Question: I'm trying to create menus for a webpage using HTML and CSS. When the menus are displayed those nasty bullets appear. I don't want them. How do I get rid of them?
Also, the submenus need to allow for variable length strings. I had to specify a 'width: 80px;' property for the '.dropdown li' element. If I didn't, all the menus got squished together.
For the submenus, if I have a lengthy li like this:
'''
<li><a href="#">Most Popular Artists</a></li>
'''
All that gets displayed is the word "Most".
So I need two things solved: Get rid of the bullets, and make the submenus handle variable length strings.

HTML:
'''
<nav id="top_menu">
<img src="media/images/logo_large.jpg">
<ul class="dropdown">
<li class="dropdown_trigger">
<a href="#">NEWS</a>
<ul>
<li><a href="#">Subitem1</a></li>
<li><a href="#">Subitem2</a></li>
<li><a href="#">Subitem3</a></li>
<li><a href="#">Subitem4</a></li>
</ul>
<li>
<li class="dropdown_trigger">
<a href="#">SOCIAL</a>
<ul>
<li><a href="#">Subitem1</a></li>
<li><a href="#">Subitem2</a></li>
<li><a href="#">Subitem3</a></li>
<li><a href="#">Subitem4</a></li>
</ul>
</li>
</ul>
</nav>
'''
CSS:
'''
#top_menu{
position: relative;
top:35px;
left: 90px;
width:660px;
height:55px;
background-color: black;
border:1px solid black;
opacity:0.6;
filter:alpha(opacity=60); /* For IE8 and earlier */
}
.dropdown {
background: black;
border: 1px solid black;
float: right;
padding: 1px 0 0 1px;
margin: 0 0 20px;
line-height: 55px;
}
.dropdown a {
background: black repeat-x;
border: 1px solid black;
border-top-width: 0;
color: white;
display: block;
line-height: 25px;
overflow: hidden;
text-decoration: none;
height: 25px;
}
.dropdown a:hover {
color: #30B3FF;
background: #666;
}
.dropdown ul a {
background: black;
}
.dropdown > li {
list-style: none;
position: relative;
text-align: left;
font: bold 12px Tahoma;
*display: inline-block;
width: 80px;
/* IE7 hack to make inline-block work right */
*zoom: 1;
display: inline;
}
.dropdown li.dropdown_trigger {
display: inline;
float: left;
margin: 0 0 0 -1px;
}
.dropdown ul {
background: black;
border: 1px solid black;
border-top-width: 0;
position: absolute;
top: 26px;
left: -1px;
z-index: 9999;
}
.dropdown ul {
display: none;
}
.dropdown li.dropdown_trigger:hover ul {
display: block;
}
'''
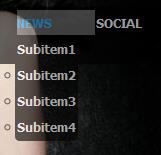
Answer: You should add 'list-style-type: none;' to your main 'ul' CSS like so:
'''
.dropdown ul {
list-style-type: none;
background: black;
border: 1px solid black;
border-top-width: 0;
position: absolute;
top: 26px;
left: -1px;
z-index: 9999;
}
.dropdown ul {
display: none;
}
'''
And looking at that you can consolidate those two items & format them for readability as well:
'''
.dropdown ul {
display: none;
list-style-type: none;
background: black;
border: 1px solid black;
border-top-width: 0;
position: absolute;
top: 26px;
left: -1px;
z-index: 9999;
}
'''
And past that you can even add the '!important' to force an override:
'''
.dropdown ul {
display: none;
list-style-type: none !important;
background: black;
border: 1px solid black;
border-top-width: 0;
position: absolute;
top: 26px;
left: -1px;
z-index: 9999;
}
'''